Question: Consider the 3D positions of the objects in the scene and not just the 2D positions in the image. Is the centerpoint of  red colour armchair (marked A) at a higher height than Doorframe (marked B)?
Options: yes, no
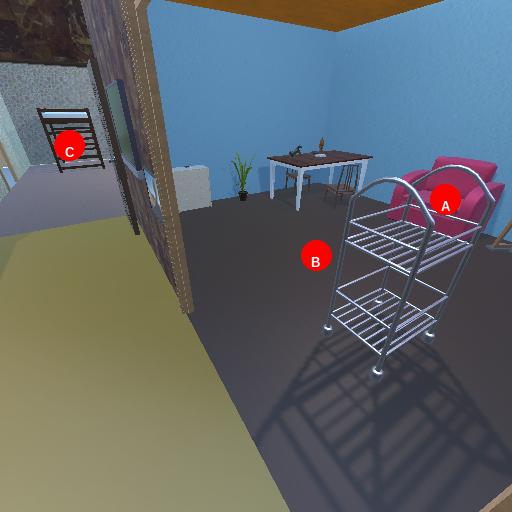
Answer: yes